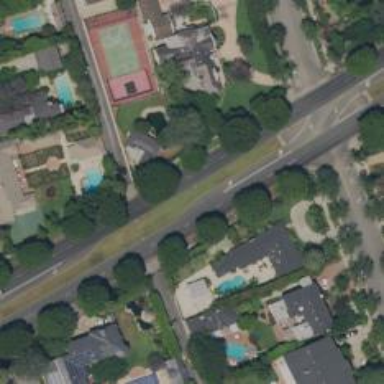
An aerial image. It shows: Secondary road surrounded by residential properties.